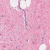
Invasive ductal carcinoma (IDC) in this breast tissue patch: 0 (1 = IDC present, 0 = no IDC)